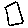
Label: square